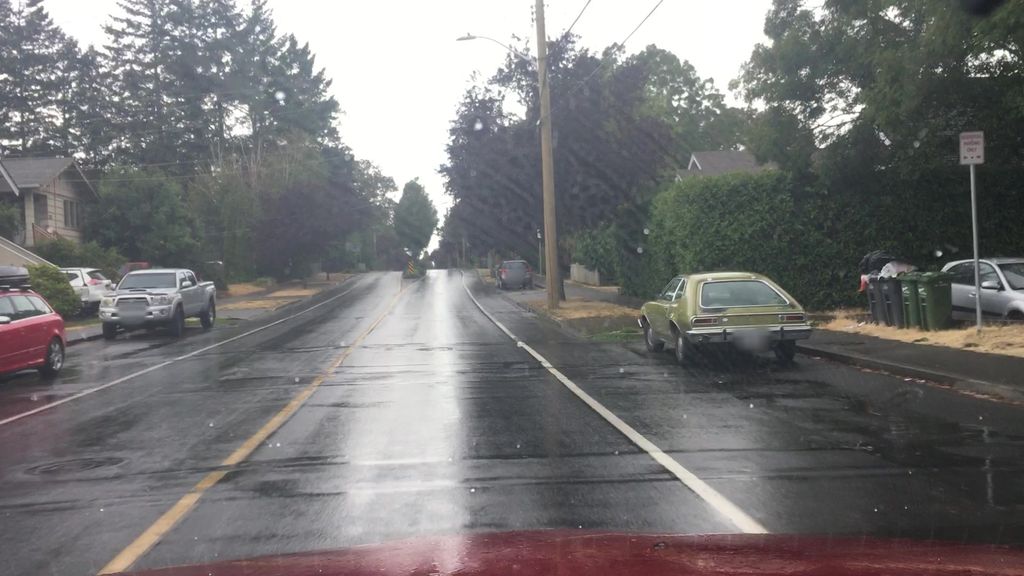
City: victoria